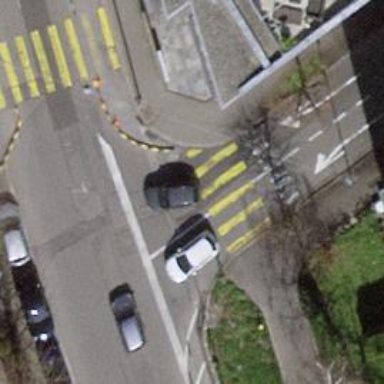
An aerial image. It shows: Uncontrolled crossing on the road.